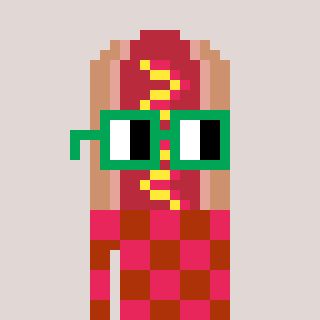
a pixel art character with square green glasses, a hotdog-shaped head and a hotbrown-colored body on a warm background